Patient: sex M, age 48
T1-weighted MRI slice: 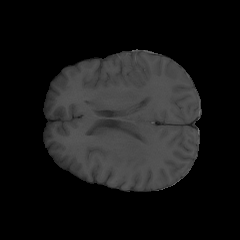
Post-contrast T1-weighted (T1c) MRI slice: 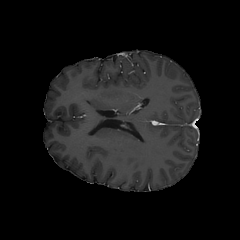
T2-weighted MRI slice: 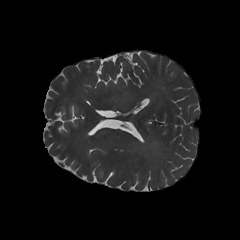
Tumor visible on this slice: no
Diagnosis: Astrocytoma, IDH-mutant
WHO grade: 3